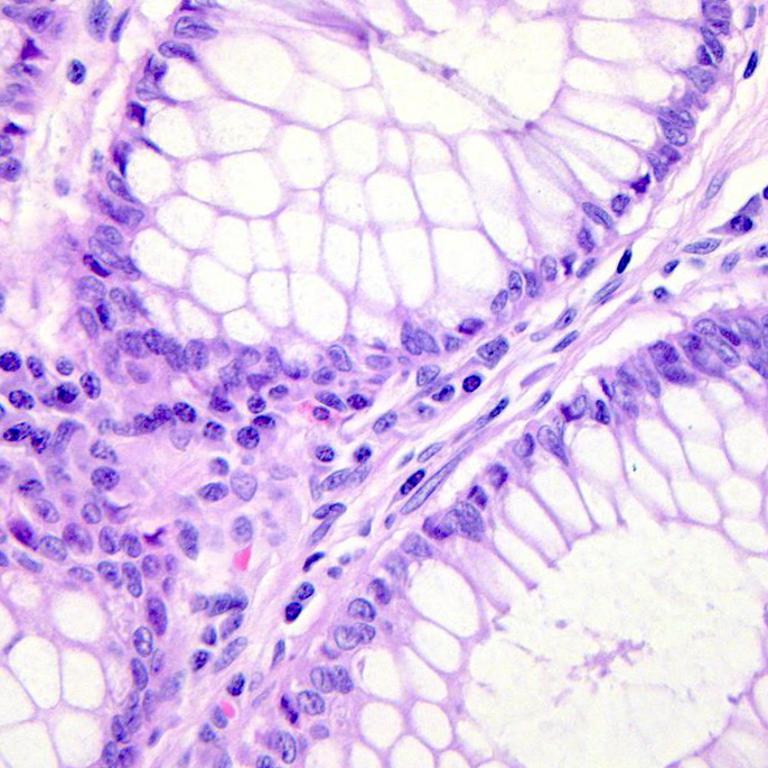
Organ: colon
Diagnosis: benign